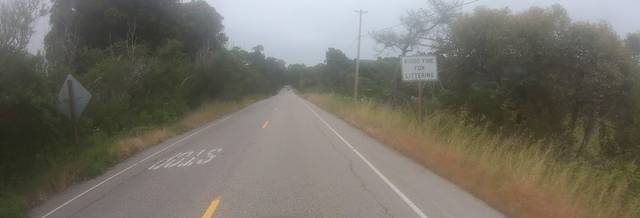
Region: United States
Coordinates: 37.325, -122.398